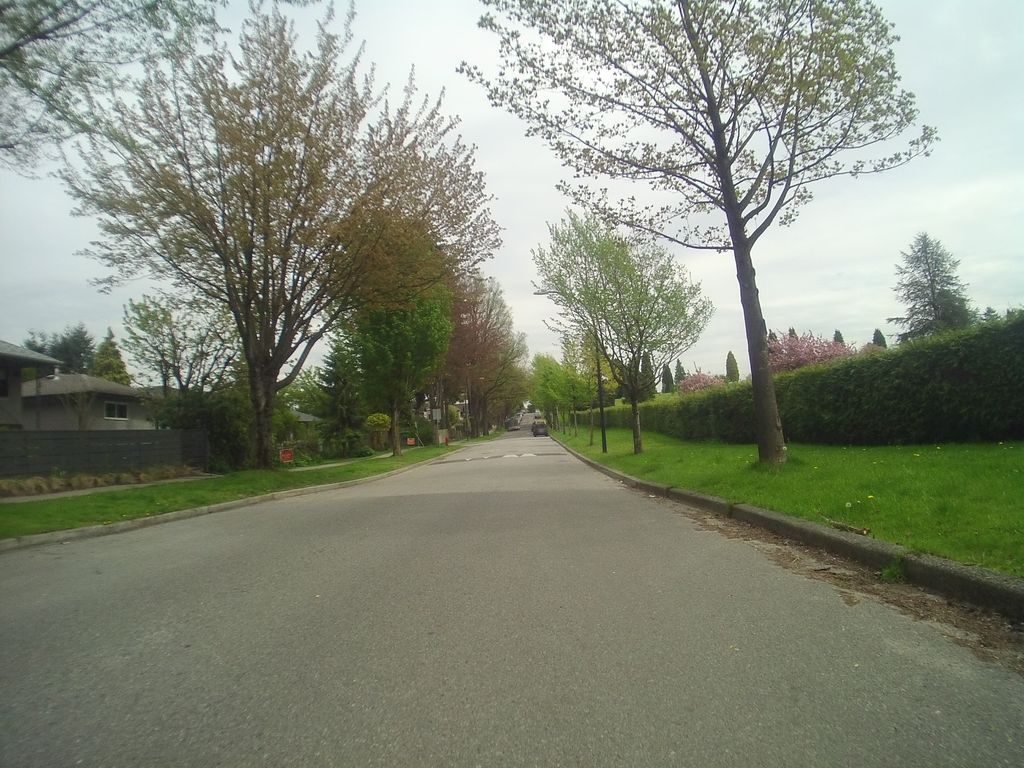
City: vancouver